Aerial crown-view tile of a tropical tree (Barro Colorado Island, Panama), acquired 20240813:
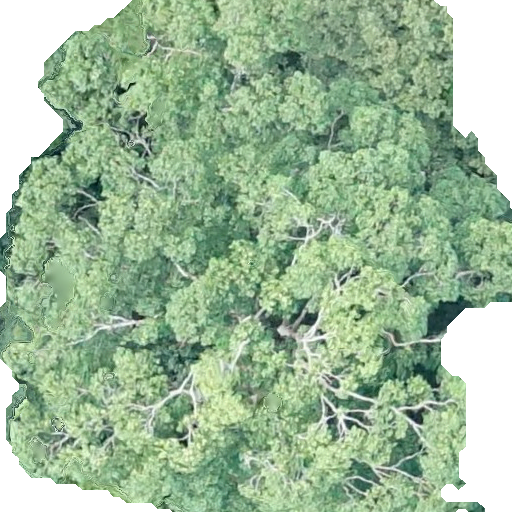
Species: Ocotea leptobotra
GBIF accepted scientific name: Ocotea leptobotra
Crown area: 369.256 m²